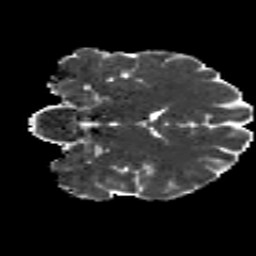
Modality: MD
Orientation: coronal
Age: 20
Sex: male
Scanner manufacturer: siemens
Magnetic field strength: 3 T
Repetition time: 8.8 s
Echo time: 0.085 s